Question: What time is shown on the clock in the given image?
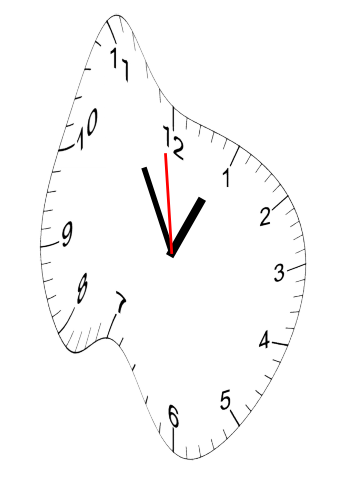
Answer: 12:54:59